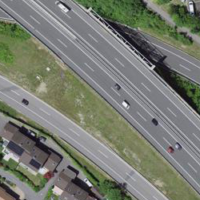
EUNIS habitat code: 57
Species observed at this site:
Primula veris